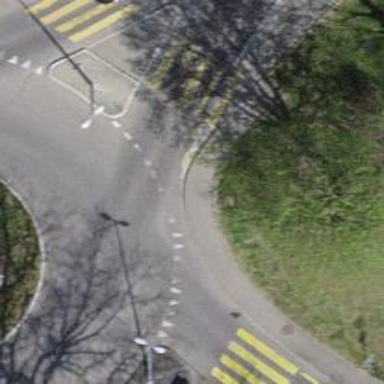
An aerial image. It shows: Asphalt sidewalk along the footway.